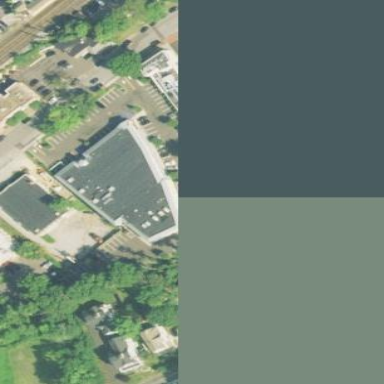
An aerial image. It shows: Pharmacy building.